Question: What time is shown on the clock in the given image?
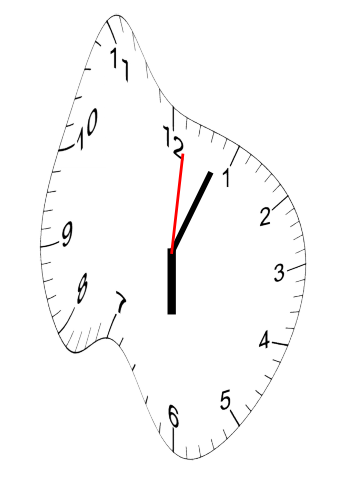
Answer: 06:04:01